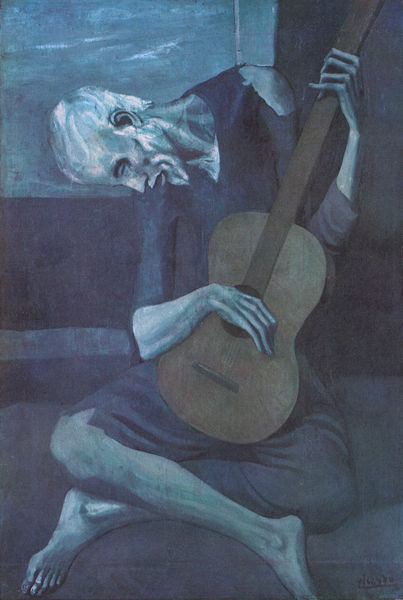
Titel: Der alte Gitarrenspieler
Künstler: Pablo Ruiz Picasso
Standort: Chicago (Illinois)
Institution: The Art Institute of Chicago
Schlagwörter: blau, himmel, kopf, mann, weiß, sitzen, braun, fenster, grau, nacht, strasse, alt, bart, arme, hals, hände, gitarre, musik, beine, füße, kahl, spielen, geneigt, spiel, alter, angewinkelt, picasso, bettler, gitarrist, saiten, klang, schneidersitz, gekrümmt, blaue periode, periode